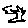
Label: tree